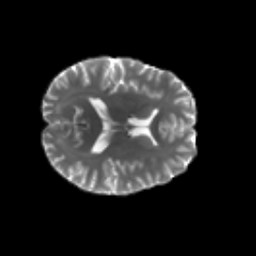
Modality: T2w
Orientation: axial
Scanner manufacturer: siemens
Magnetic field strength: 3 T
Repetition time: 4.16 s
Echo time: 0.0806 s